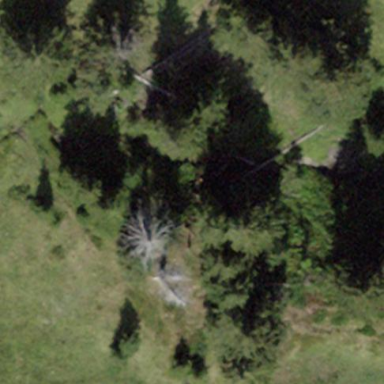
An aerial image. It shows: Forest area.